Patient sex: F
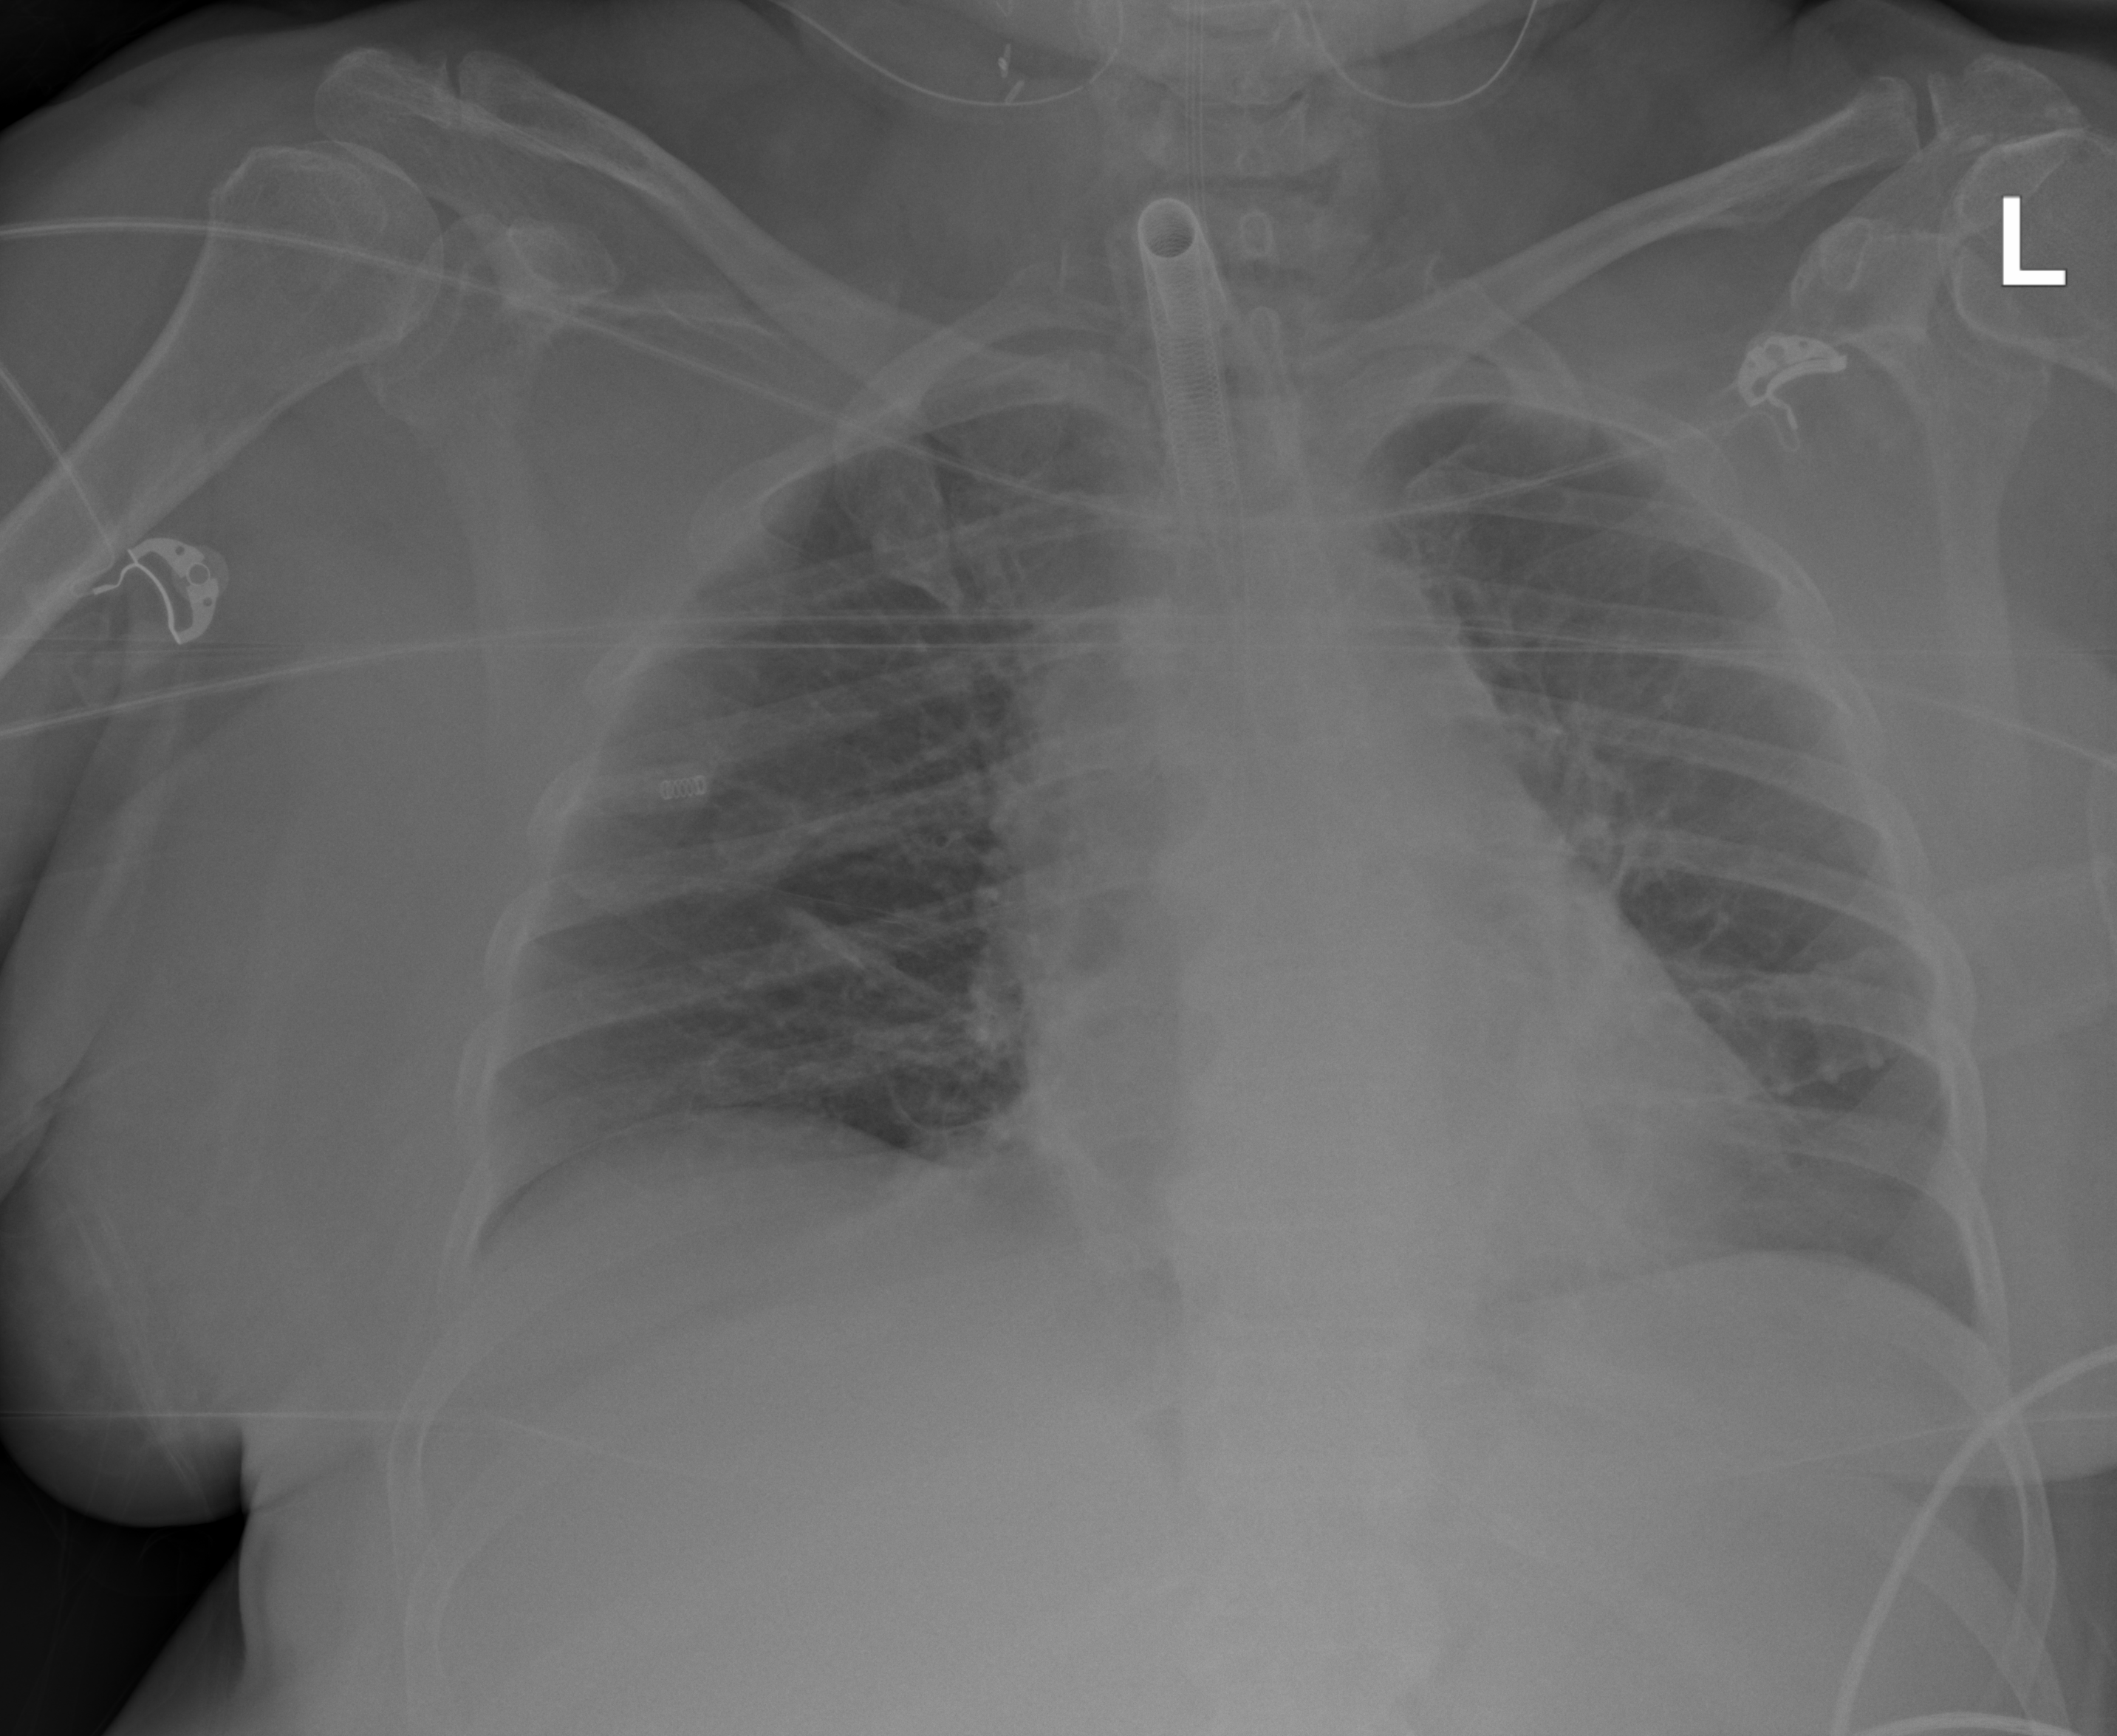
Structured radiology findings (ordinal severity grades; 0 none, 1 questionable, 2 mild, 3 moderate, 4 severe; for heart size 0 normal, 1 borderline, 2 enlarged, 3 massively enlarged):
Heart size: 1
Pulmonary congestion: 0
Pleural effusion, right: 0
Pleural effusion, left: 0
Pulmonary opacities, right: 0
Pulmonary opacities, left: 0
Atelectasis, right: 2
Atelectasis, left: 0